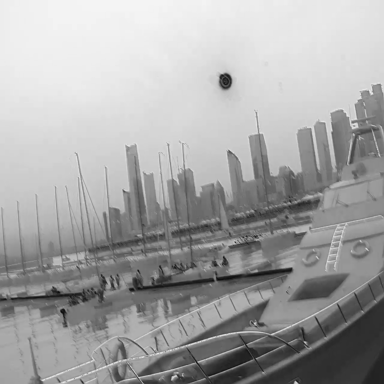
There are 11 objects shown in the infrared image, including ten sailboats, and a canoe.